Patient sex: M
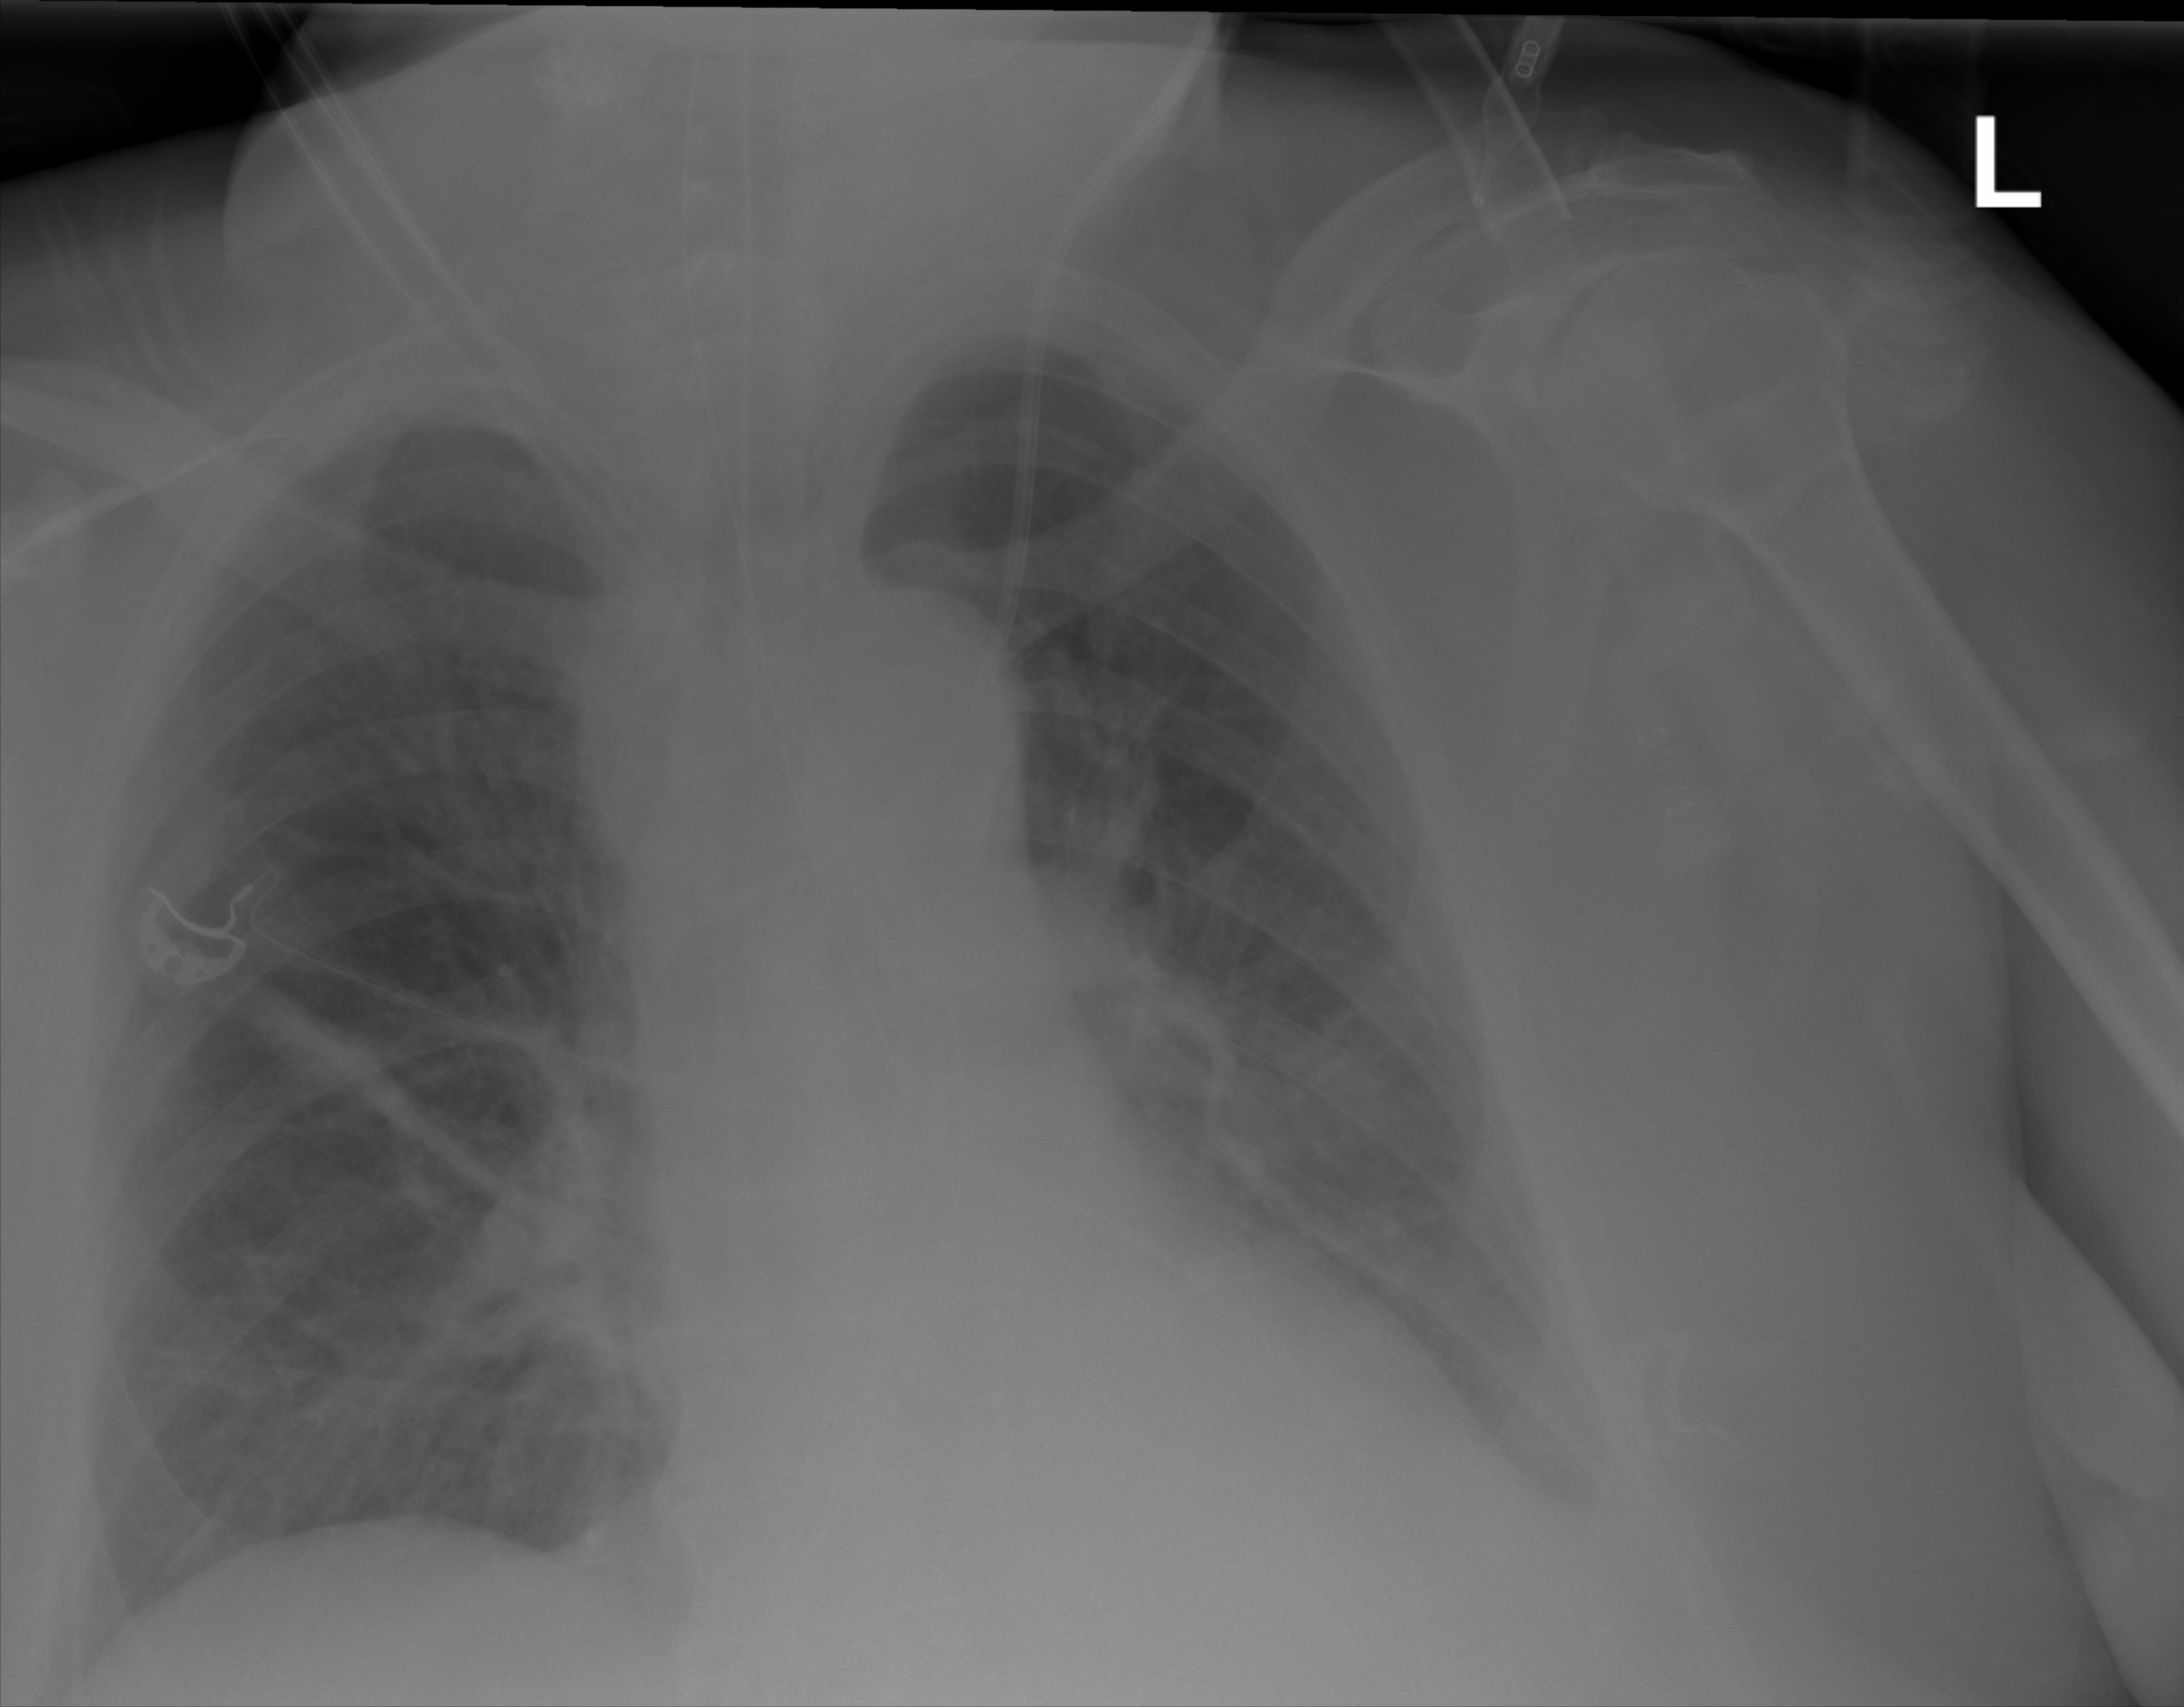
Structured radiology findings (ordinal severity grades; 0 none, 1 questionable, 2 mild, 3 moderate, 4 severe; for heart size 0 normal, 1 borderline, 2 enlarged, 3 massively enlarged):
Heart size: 2
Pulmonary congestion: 2
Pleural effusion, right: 0
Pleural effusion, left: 2
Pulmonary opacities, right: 2
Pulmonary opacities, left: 2
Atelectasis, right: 2
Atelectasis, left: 2